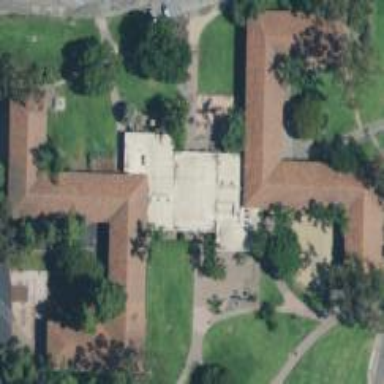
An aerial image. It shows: Dormitory building.